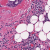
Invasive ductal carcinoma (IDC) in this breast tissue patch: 0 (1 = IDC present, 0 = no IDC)